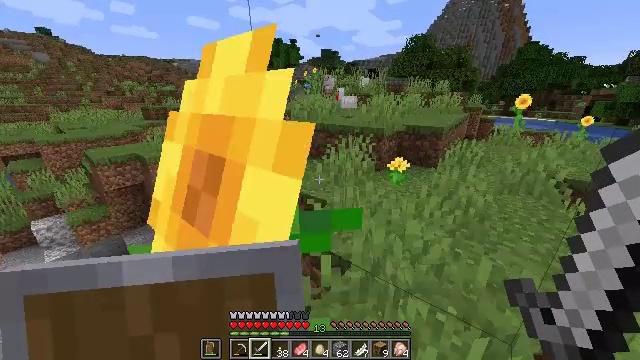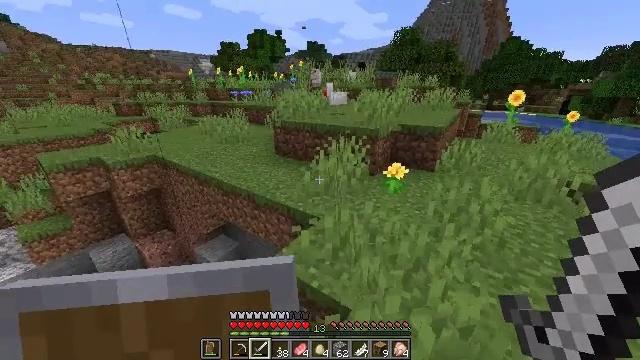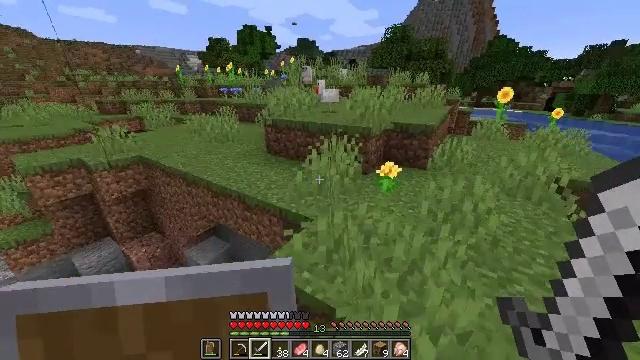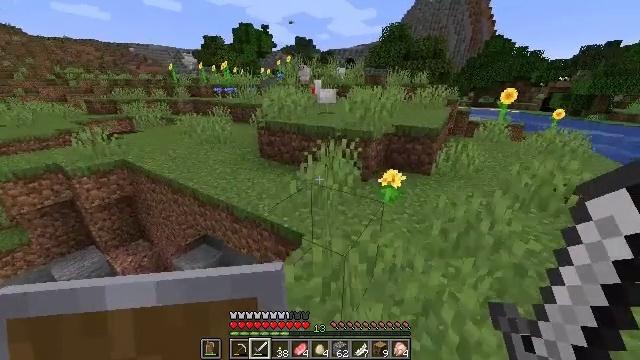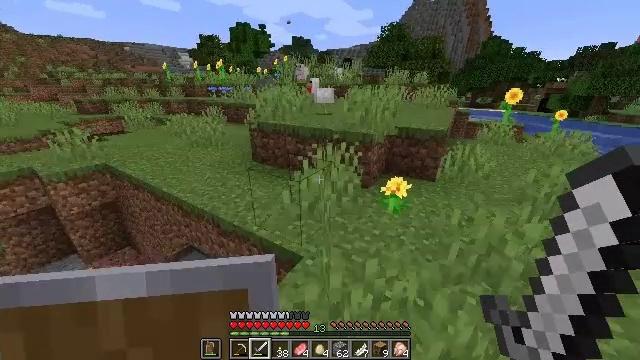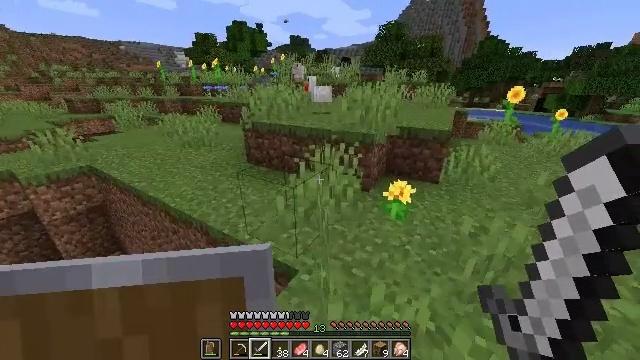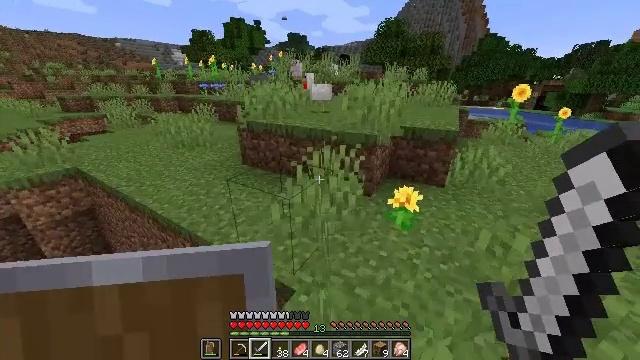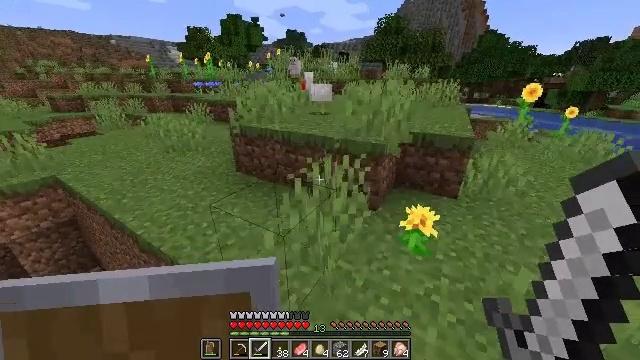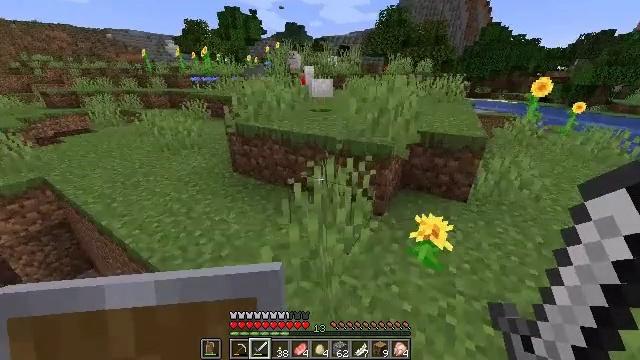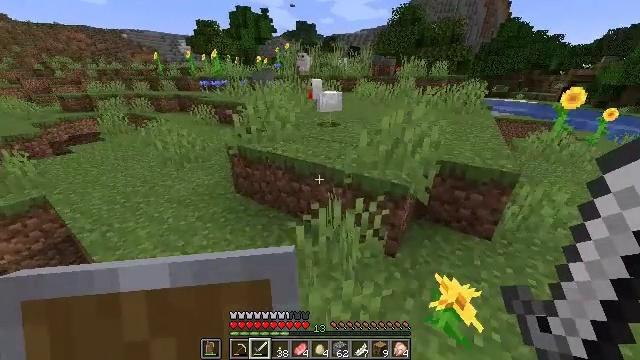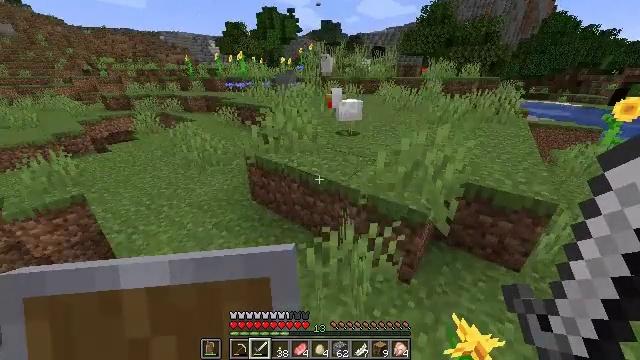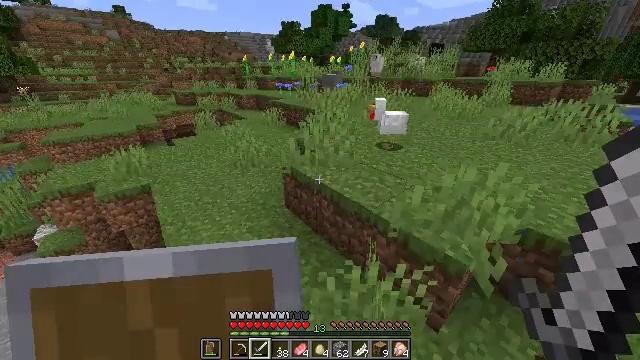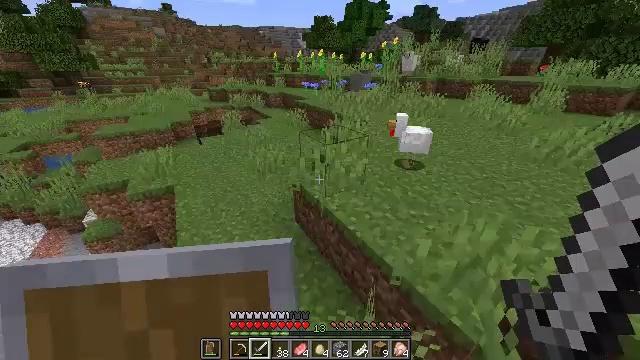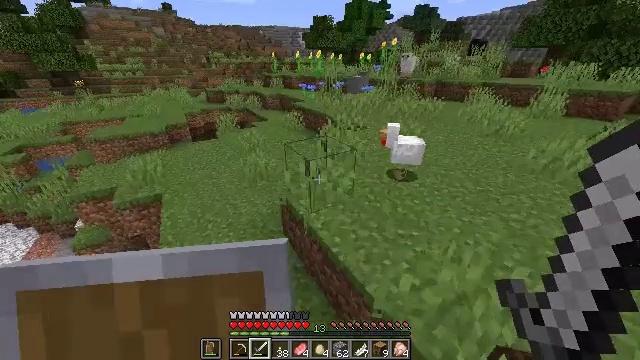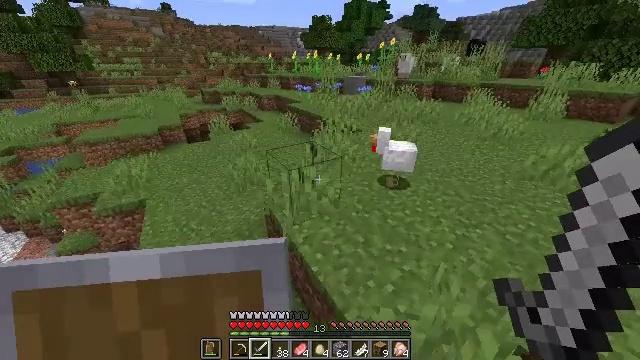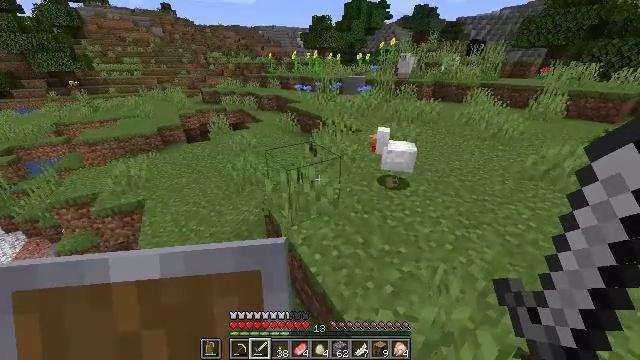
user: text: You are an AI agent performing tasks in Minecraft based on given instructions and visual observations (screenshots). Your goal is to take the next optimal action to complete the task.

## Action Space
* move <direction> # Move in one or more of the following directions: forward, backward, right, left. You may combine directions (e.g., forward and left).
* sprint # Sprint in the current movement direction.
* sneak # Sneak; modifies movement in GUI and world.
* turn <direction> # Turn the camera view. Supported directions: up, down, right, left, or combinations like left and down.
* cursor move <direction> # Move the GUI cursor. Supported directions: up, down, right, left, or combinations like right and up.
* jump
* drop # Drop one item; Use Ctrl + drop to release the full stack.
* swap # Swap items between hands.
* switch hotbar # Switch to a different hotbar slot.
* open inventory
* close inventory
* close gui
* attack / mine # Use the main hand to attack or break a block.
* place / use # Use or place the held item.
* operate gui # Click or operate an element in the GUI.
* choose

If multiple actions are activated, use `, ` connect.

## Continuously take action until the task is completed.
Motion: motion action
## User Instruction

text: Kill the chicken.
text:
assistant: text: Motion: move forward, sprint, turn right and down
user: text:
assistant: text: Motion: move forward, sprint, turn right
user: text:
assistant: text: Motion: move forward, sprint
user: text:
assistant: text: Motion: move forward, sprint
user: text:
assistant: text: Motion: move forward, sprint
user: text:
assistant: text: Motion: move forward, sprint
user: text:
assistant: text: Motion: move forward, sprint
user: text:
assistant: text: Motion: move forward, sprint, turn down
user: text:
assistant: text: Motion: move forward and move right, sprint, turn left, jump
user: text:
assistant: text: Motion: move forward and move right, sprint, turn left, jump
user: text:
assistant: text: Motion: move forward and move right, sprint, turn left, jump
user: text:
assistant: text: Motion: move forward and move right, sprint, turn left and down, jump
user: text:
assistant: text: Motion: move forward and move right
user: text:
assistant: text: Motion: move forward and move right
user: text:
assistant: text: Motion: move forward and move right
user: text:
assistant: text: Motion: move forward and move right
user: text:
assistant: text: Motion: move right
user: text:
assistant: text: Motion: no_op
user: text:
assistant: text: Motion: no_op
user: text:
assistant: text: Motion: no_op
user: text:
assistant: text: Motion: no_op
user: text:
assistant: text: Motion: move forward, jump
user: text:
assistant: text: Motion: move forward, jump
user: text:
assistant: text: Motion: move forward, jump
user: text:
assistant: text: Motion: move forward, jump
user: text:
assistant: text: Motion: move forward, turn down, jump
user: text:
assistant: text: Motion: move forward, turn down
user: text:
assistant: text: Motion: move forward, turn left and down
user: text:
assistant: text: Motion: turn down
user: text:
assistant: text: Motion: turn right